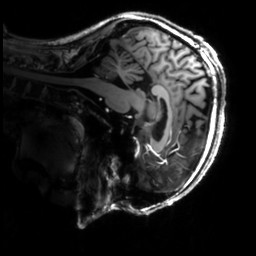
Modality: T1w
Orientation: sagittal
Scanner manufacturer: siemens
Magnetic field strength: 6.98 T
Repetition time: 2.3 s
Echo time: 0.00268 s